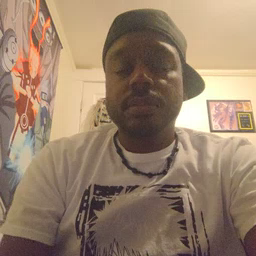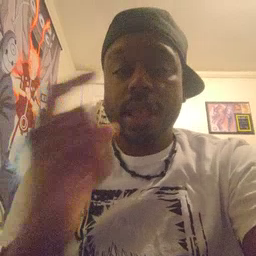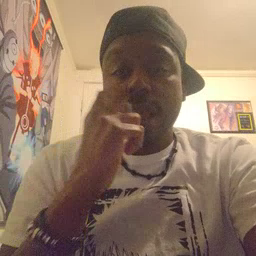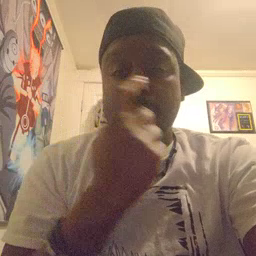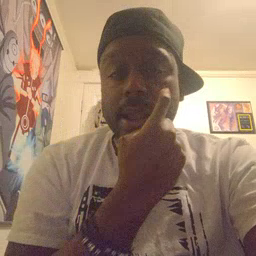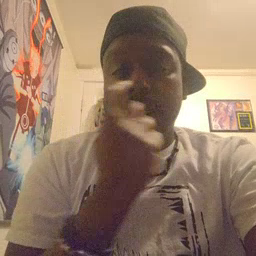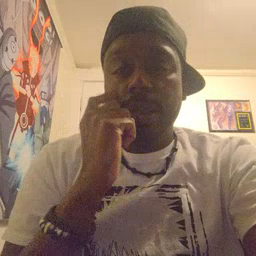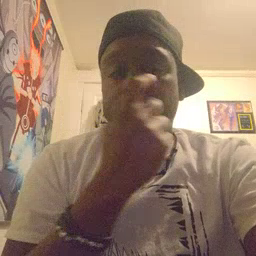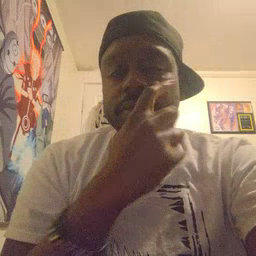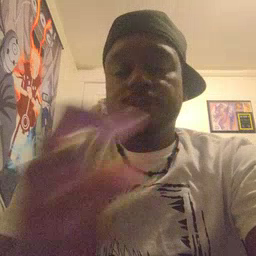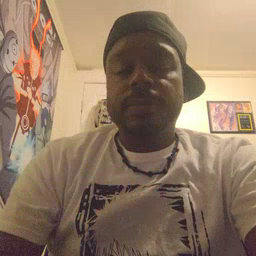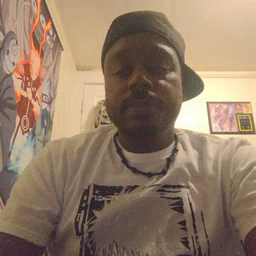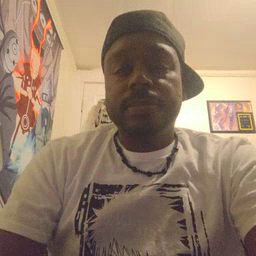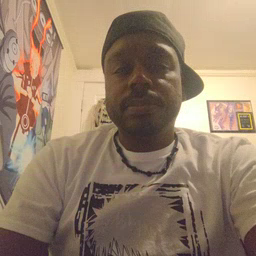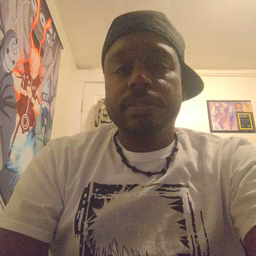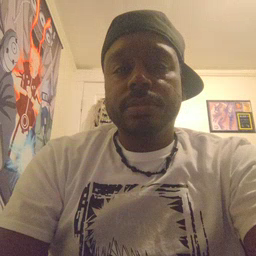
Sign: eye